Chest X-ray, AP view. Patient: 45 years old, sex M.
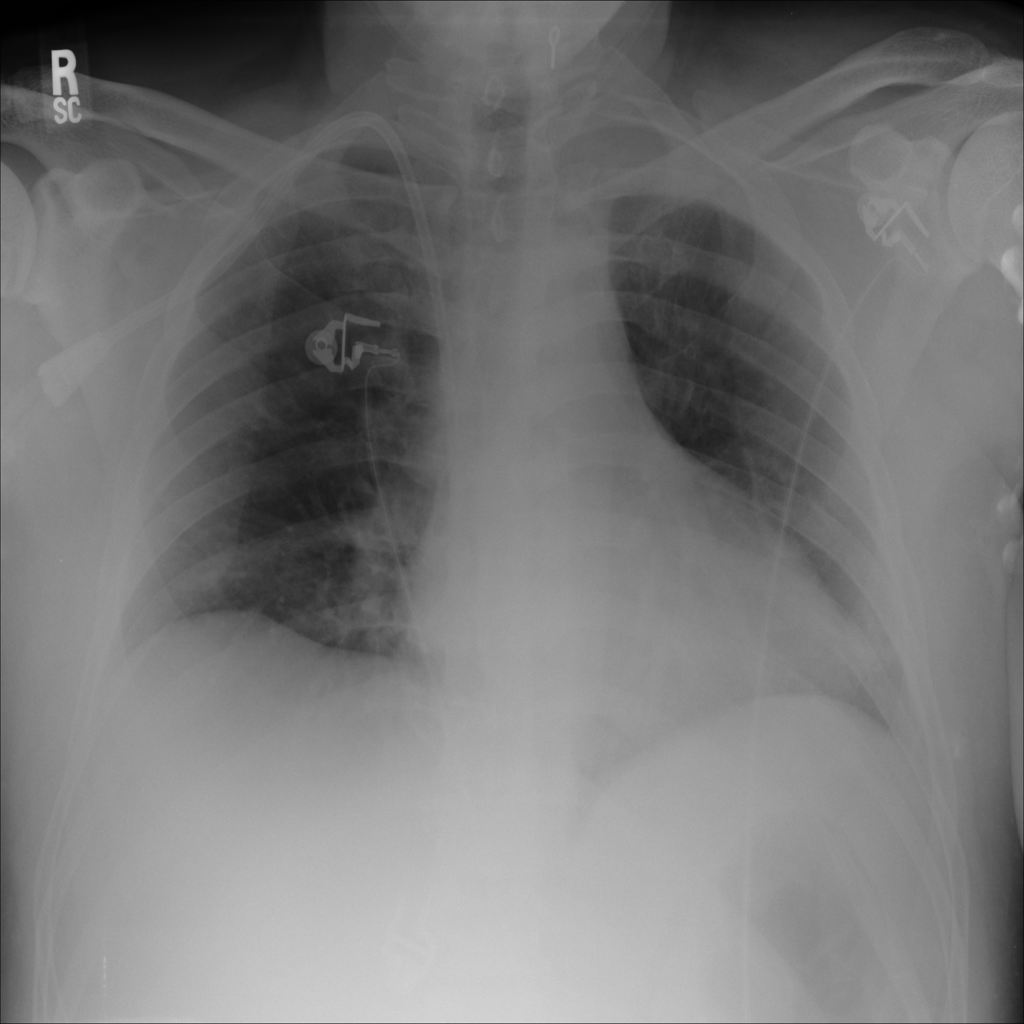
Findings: Edema, Infiltration